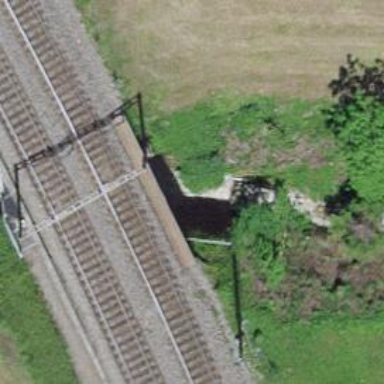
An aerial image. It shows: Single-track railway bridge with electrified contact line.